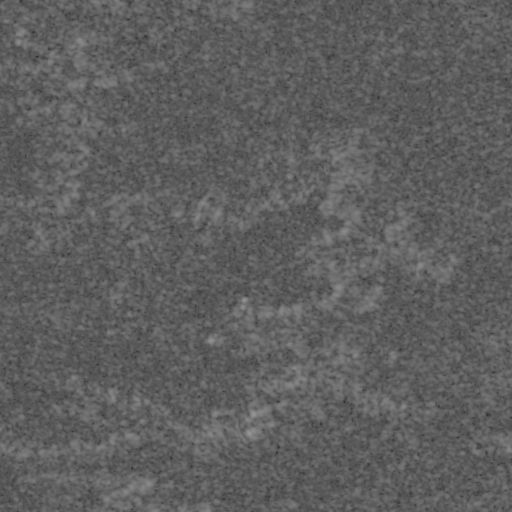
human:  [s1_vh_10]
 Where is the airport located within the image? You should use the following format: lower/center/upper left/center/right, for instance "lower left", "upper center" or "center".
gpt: The airport is located in the lower left of the image.
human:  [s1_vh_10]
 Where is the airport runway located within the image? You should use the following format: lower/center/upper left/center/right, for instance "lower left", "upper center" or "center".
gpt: The airport runway is located in the lower left of the image.
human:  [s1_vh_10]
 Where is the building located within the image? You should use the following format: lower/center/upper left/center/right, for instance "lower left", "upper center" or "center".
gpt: The building is located in the lower center of the image.
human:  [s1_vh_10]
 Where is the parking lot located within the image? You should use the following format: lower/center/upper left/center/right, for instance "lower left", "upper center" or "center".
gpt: There is no parking lot in the image.

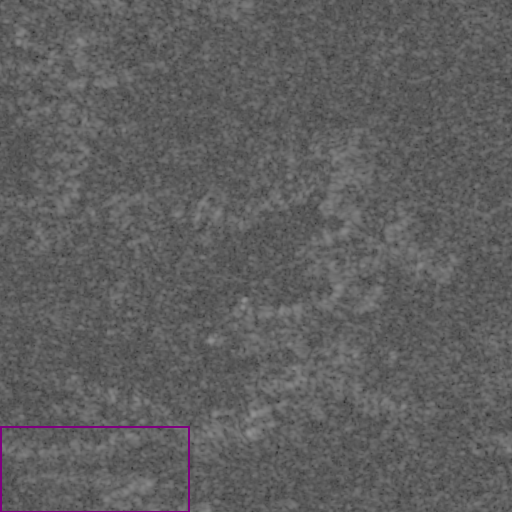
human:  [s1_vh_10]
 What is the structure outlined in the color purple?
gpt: The structure outlined in purple is an airport.
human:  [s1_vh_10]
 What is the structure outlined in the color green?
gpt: There is no green outline.